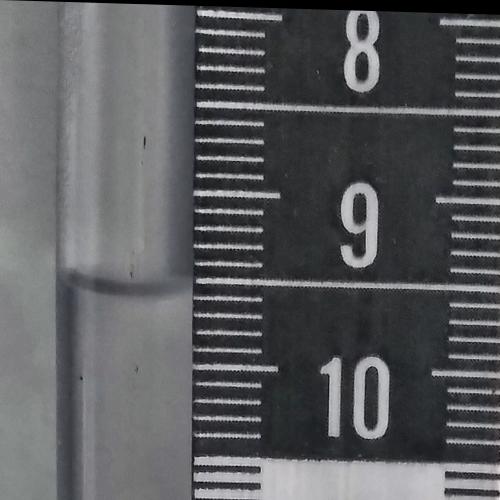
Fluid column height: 9.6 cm